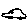
Label: car